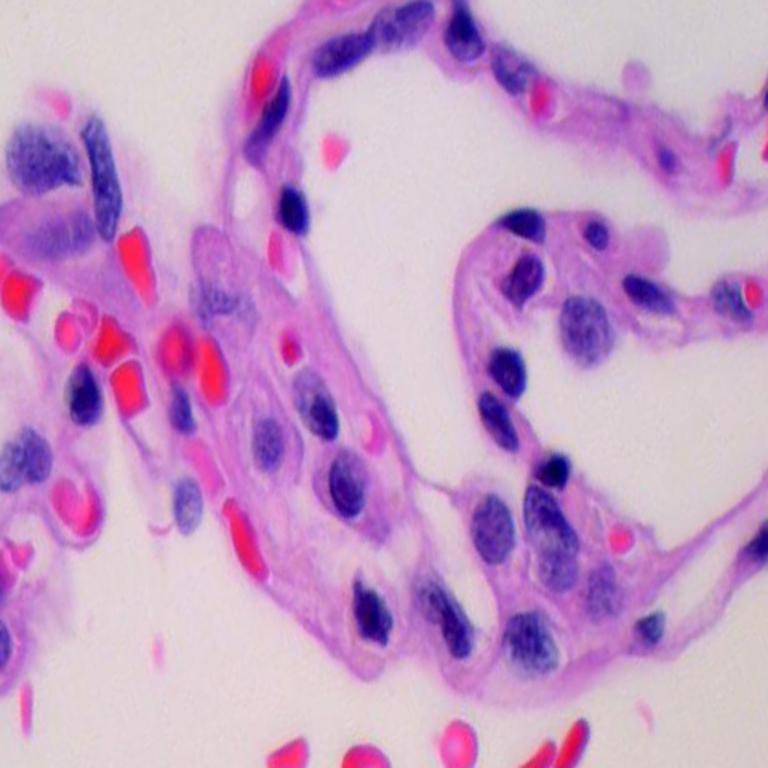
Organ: lung
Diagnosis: benign